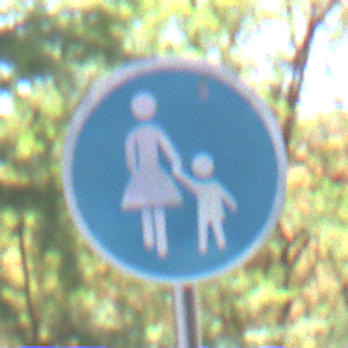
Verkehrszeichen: Gehweg
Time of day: Midday
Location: Roofed (Underpass)
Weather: Clear
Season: NotSpecified
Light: Natural